Field crop: tomato
Growth stage: 2
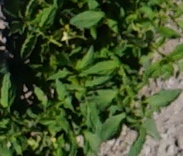
Species: tomato